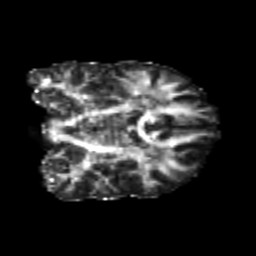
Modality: FA
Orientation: coronal
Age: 21
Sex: male
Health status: healthy
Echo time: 0.074 s